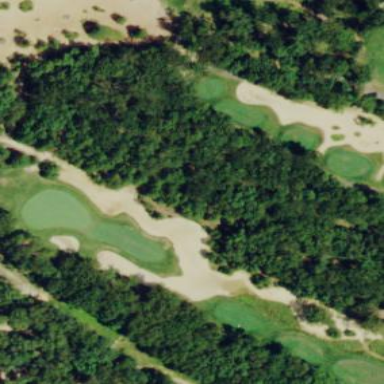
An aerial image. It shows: Golf bunker filled with natural sand.